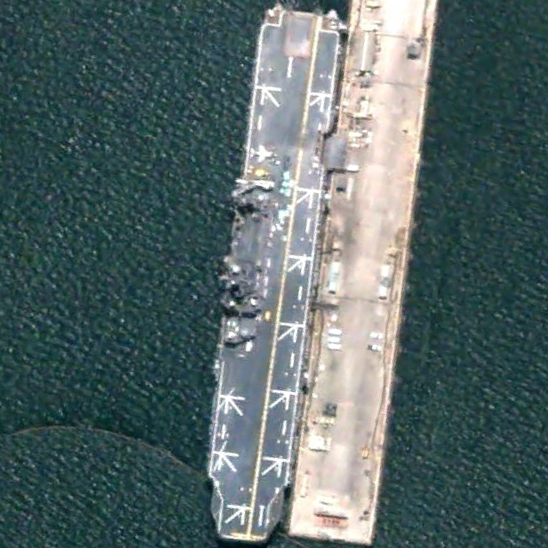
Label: assault